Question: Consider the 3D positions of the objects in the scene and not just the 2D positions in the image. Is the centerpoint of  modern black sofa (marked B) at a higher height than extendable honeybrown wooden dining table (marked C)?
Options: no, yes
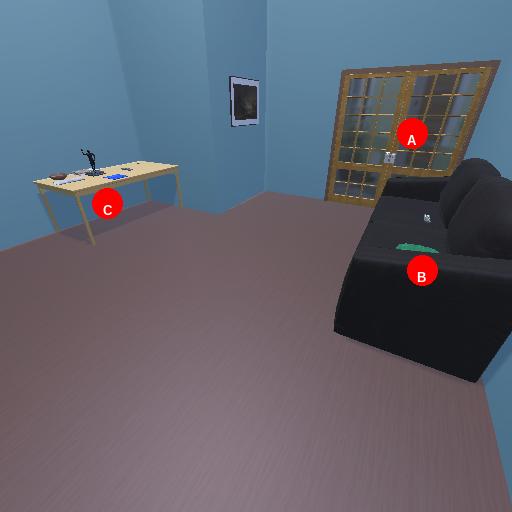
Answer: no